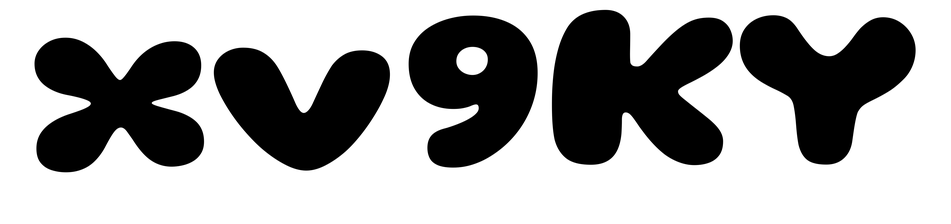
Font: Gluten_ExtraBold